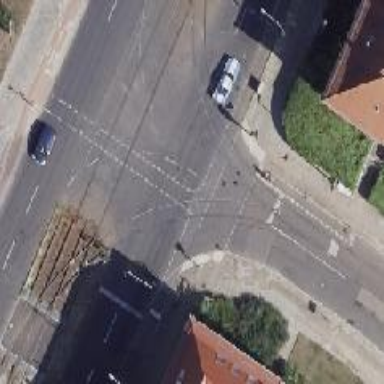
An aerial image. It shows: Road with traffic signals.